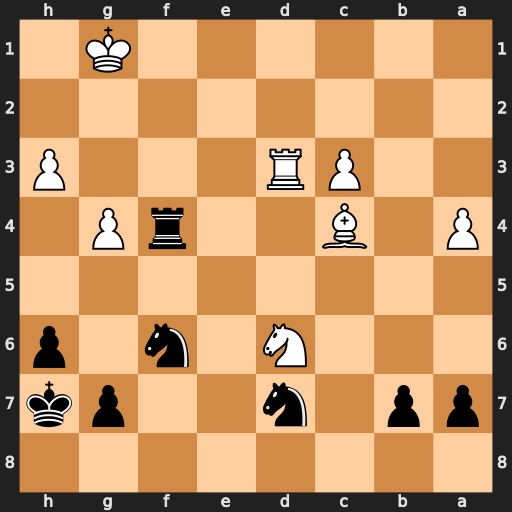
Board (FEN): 8/pp1n2pk/3N1n1p/8/P1B2rP1/2PR3P/8/6K1
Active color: b
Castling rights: -
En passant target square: -
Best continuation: Ne5 Rd4 Nf3+ Kf2 Nxd4+